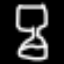
Label: hourglass